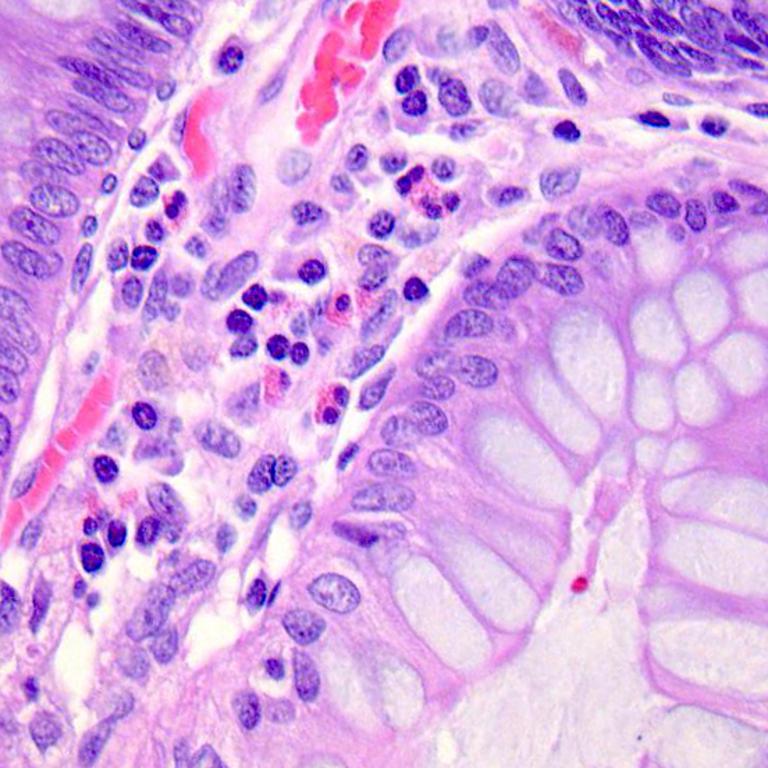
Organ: colon
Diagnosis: benign